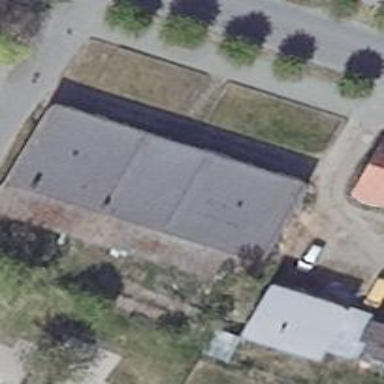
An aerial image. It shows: Service building.